Question: So I'm using videojs to render some mp4s coming in from instagram dynamically. I'm using this function to call the player, and it works great until it comes to firefox:
'''
// o is the jquery object for the video
var vid_obj = o.find('video')
var vid_id = vid_obj[0].id
settings = vid_obj.attr('data-settings')
if (settings) settings = $.parseJSON(settings)
if (vid_id) {
settings.height = vid_obj.height()
videojs.options.flash.swf = "/scripts/vendor/video.js/video-js.swf"
videojs(vid_id, settings)
}
'''
When I run the script in Chrome or any other browser with native mp4 support it loads fine, even if i specify flash as the default for tech order. In firefox, the audio plays but the video is blank.

In addition, I'm getting these errors from firefox:
> Specified "type" attribute of "video/mp4" is not supported. Load of media resource <URL> failed.
All candidate resources failed to load. Media load paused.
Specified "type" attribute of "video/mp4" is not supported. Load of media resource <URL> failed.
All candidate resources failed to load. Media load paused.
I dug around a bit on stackoverflow and found this thread: <URL>
Also, this interesting point
> I did run into an issue on Firefox where the Flash fallback would play the video but the video would be blank (audio would play) when I included a "ready" event. I was able to get around this by firing a blur event on the $(this) object. That may be helpful to you if you need to use ready.
I tried adding the '.ready()' callback with the '$(this).blur()' with no success. Any suggestions?
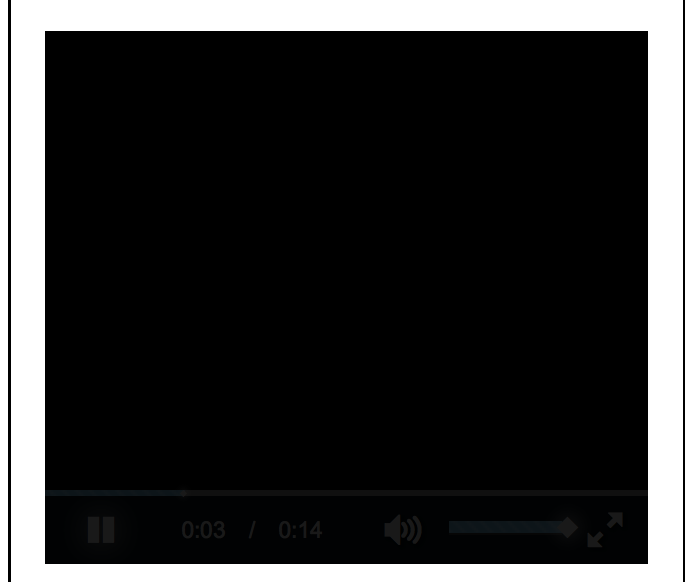
Answer: You can also post your own answer and accept it if you prefer (since you are indeed the one that found the solution), but here's the answer from GitHub in case someone else stumbles on this question.
Solution below is from <URL>.
> @mmcc, thanks for your help. I whipped up this dynamic video mockup (<URL>, and it was working perfectly for me. Did some more digging and there was an issue in my implementation where videos getting animating was causing the flash object position to be mistranslated. Adding a css rule to reset the translation resolved it, IE:
'''
object.vjs-tech {
-moz-transform: translate(0,0)
}
'''
> Note: if you're using videojs youtube plugin which i believe uses iframe, you'll need to use that same fix to resolve that translation issue as well.